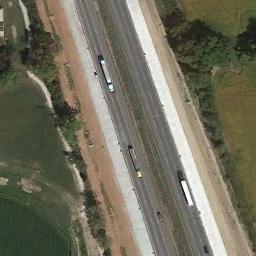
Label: freeway